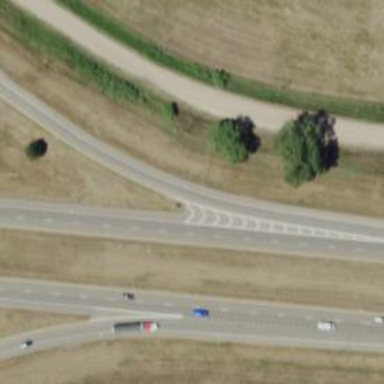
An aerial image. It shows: Motorway link.